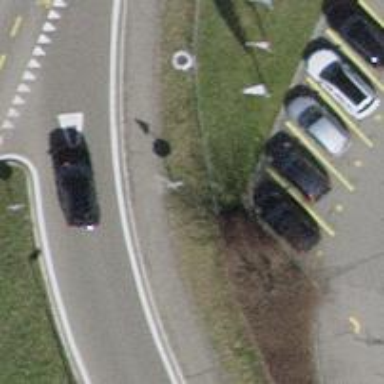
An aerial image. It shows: Asphalt sidewalk along the footway.